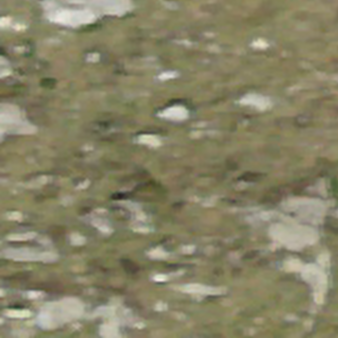
Label: other